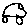
Label: car